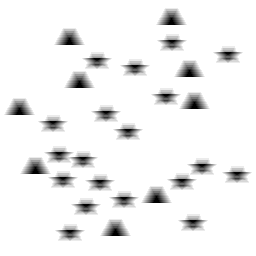
Squares: 0
Triangles: 9
Stars: 19
Total shapes: 28